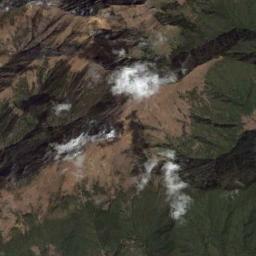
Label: cloud